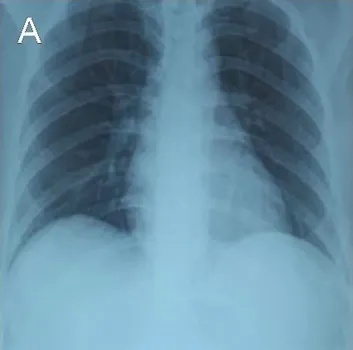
Chest X-ray showed normal lung and heart.
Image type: radiology (x_ray)